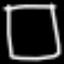
Label: square